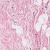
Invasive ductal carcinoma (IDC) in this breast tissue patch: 0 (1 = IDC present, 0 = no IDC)